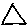
Label: triangle